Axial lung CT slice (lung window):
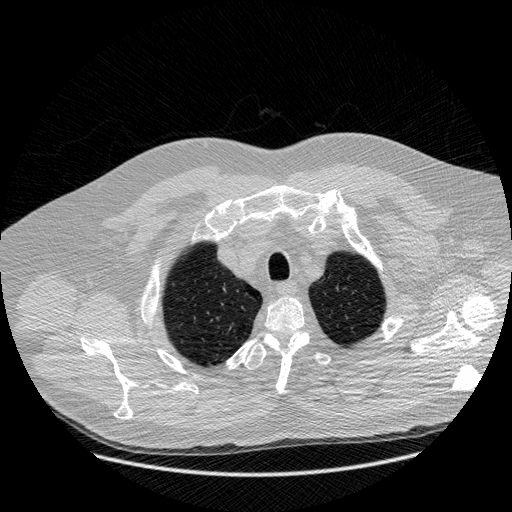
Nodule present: no